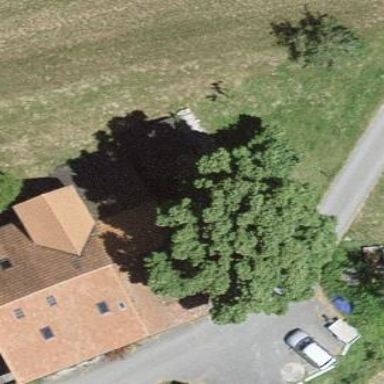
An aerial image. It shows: Farm building.